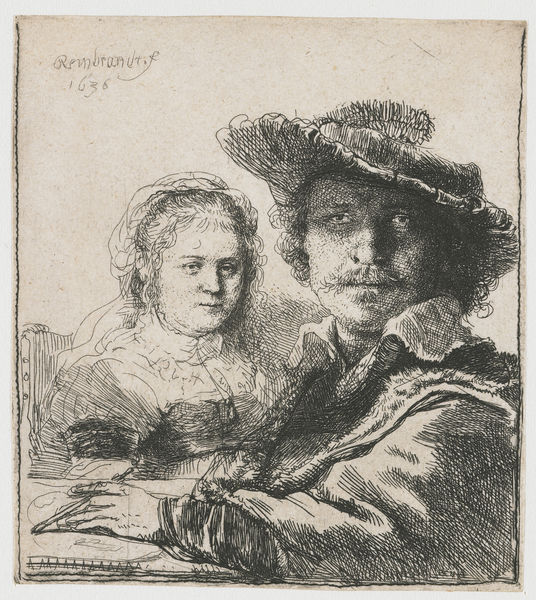
Titel: Zelfportret met Saskia
Künstler: Rembrandt Harmensz. van Rijn
Standort: Amsterdam
Institution: Rijksmuseum
Schlagwörter: dunkel, feder, mann, schatten, grob, frau, hut, kleid, licht, schwarz, skizze, stuhl, tisch, weiss, zeichnung, haube, bart, schnurrbart, rembrandt, bild, bildnis, portrait, porträt, kind, paar, vater, kontrast, papier, selbstporträt, tusche, buch, druck, radierung, stich, künstler, selbstbildnis, ehefrau, entwurf, pinsel, stift, tracht, barett, selbstportrait, zeichnen, afrau, 1636, 1638